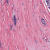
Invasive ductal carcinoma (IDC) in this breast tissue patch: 1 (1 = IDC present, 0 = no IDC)